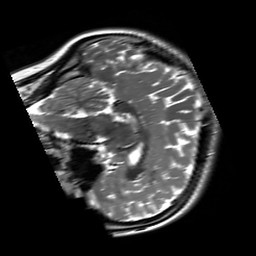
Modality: T2w
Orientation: sagittal
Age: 21
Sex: female
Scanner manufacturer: siemens
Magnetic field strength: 3 T
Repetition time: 8.53 s
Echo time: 0.091 s